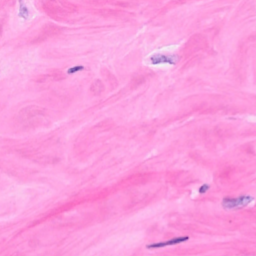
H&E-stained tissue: Breast